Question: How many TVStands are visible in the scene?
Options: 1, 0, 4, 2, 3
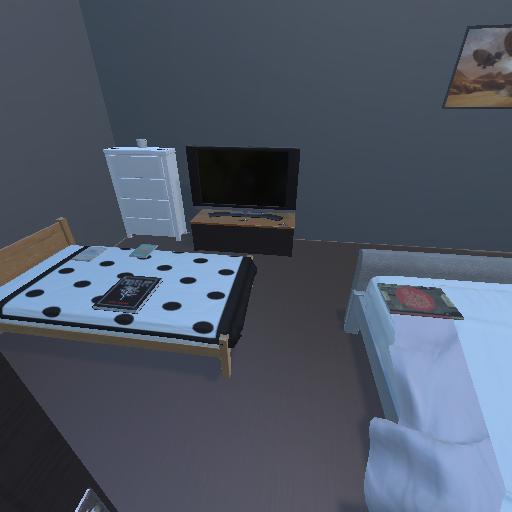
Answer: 1